Brain MRI, FLAIR slice (ischemic stroke SISS case)
Modalities acquired: T1|T2|DWI|FLAIR
Volume shape: 230x230x154 voxels, spacing: 1x1x1 mm
Slice 134 of 154
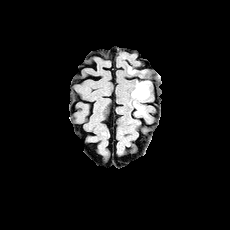
Lesion size: 14280 voxels